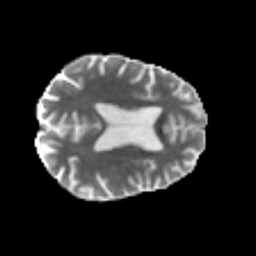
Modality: MD
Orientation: axial
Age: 45
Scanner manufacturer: philips
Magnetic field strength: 3 T
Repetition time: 8.574 s
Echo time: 0.1268 s